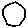
Label: hexagon